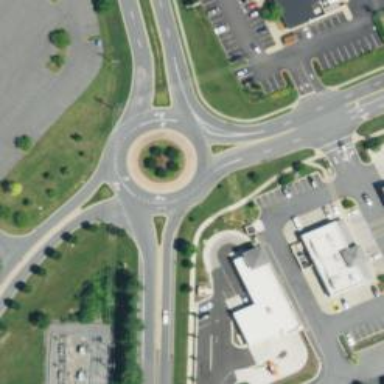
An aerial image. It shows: Secondary road around roundabout.